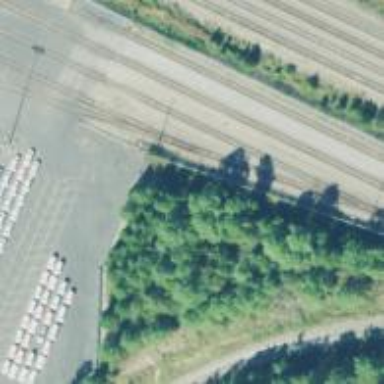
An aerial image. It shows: Rail spur service.